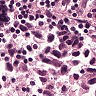
Metastatic tissue present: yes